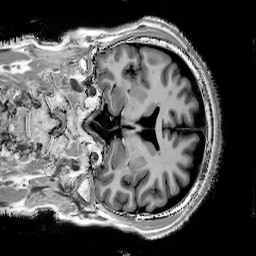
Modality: T1w
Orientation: coronal
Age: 61
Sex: male
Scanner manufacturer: siemens
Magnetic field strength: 3 T
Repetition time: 5 s
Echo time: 0.00298 s